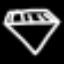
Label: diamond